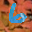
Label: 6